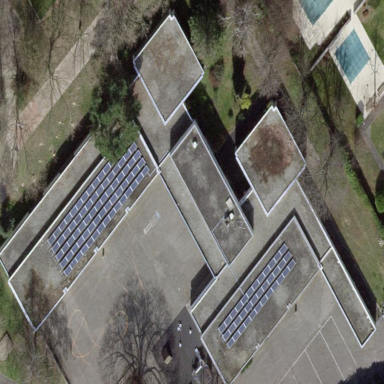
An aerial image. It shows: School building.